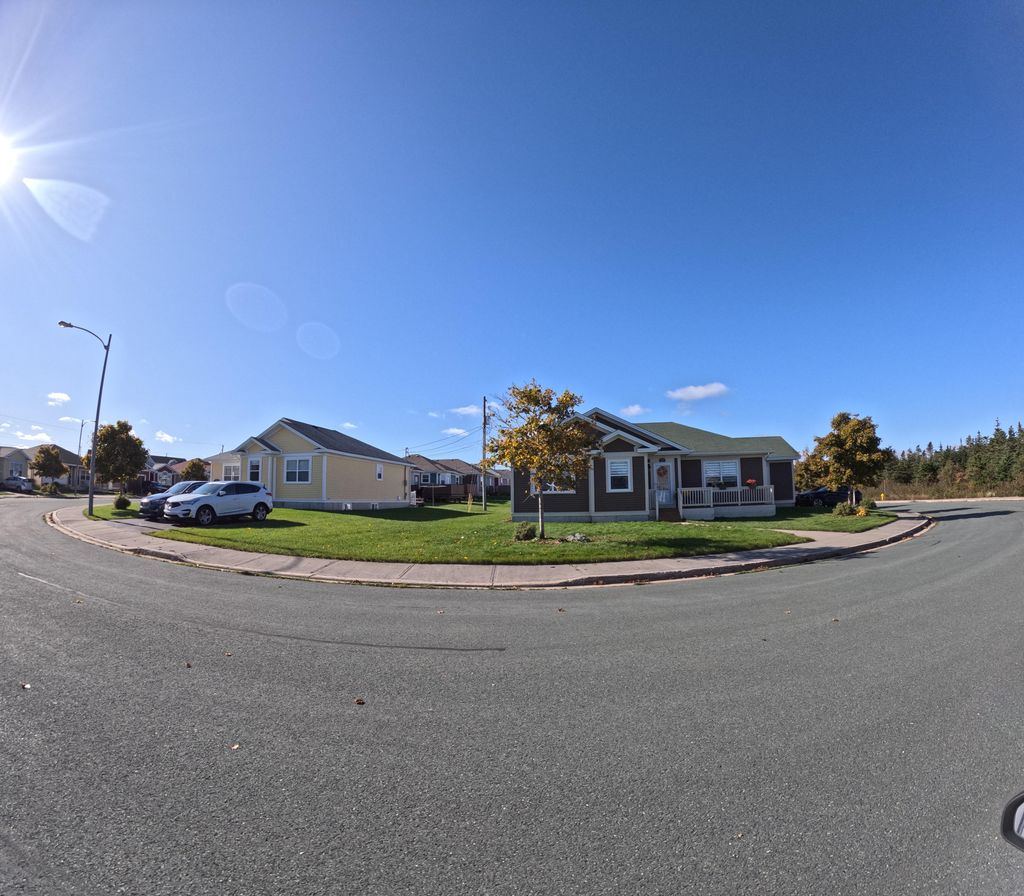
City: st_johns